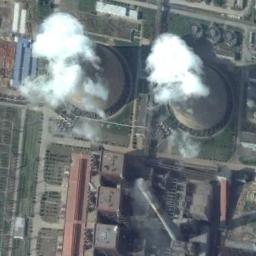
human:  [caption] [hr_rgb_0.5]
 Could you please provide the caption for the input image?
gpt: Many buildings of different shapes and sizes are beside the thermal power station .

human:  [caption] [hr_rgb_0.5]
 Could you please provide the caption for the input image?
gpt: In the thermal power station there are connected pipelines, A chimney, and two cooling towers that are steaming .

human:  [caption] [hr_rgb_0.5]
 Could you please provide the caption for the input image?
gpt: The thermal power station is on the grass next to some buildings with white mist above .

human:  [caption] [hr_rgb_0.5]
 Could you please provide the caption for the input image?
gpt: Here are two thermal power stations that are distributing smoke .

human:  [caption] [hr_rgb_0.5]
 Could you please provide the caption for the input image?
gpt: There are two chimneys smoking on the thermal power station .